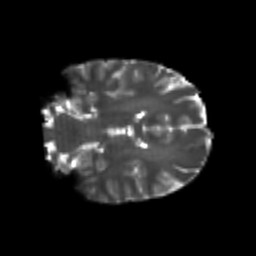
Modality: T2w
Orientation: coronal
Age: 24
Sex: female
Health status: healthy
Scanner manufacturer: philips
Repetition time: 7.39 s
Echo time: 0.08599 s